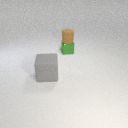
large gray rubber cube in front of small green metal cube